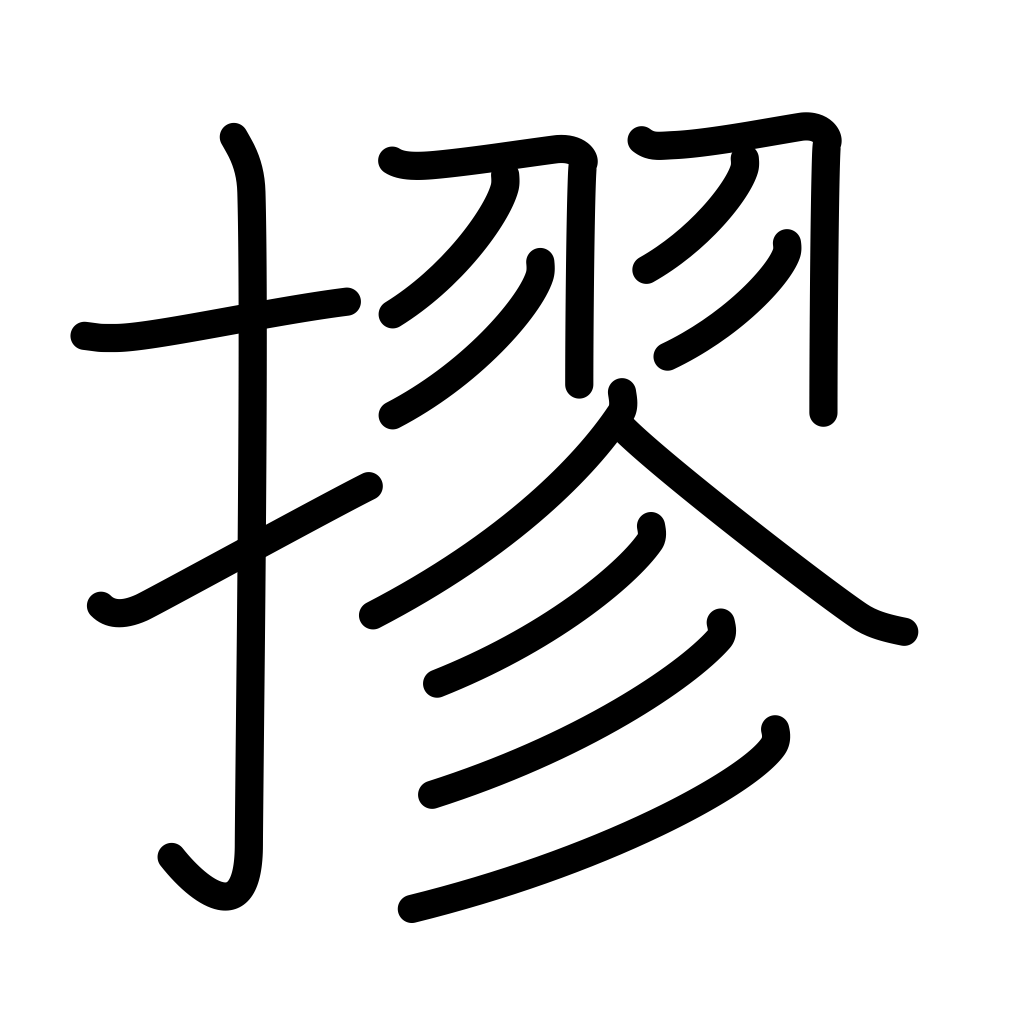
Meaning: tie into a bundle, coil around